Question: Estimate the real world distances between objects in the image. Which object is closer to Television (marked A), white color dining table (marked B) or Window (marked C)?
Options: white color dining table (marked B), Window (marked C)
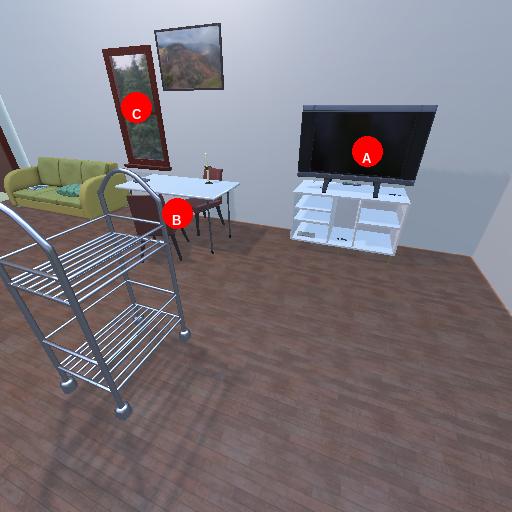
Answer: white color dining table (marked B)